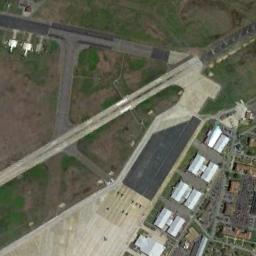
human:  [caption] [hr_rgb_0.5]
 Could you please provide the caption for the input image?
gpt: An airport with some staggered runways and white buildings on the farmland and these runways put a triangular shape .

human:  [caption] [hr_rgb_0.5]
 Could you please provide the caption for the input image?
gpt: There is an airport in the middle of the grass next to some buildings .

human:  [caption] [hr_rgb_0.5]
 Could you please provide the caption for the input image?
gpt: There are many buildings beside the airport’s triangular runway .

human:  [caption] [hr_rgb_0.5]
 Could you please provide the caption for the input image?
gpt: There are two crossing runways here .

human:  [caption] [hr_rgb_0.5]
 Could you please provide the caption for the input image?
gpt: There are straight roads in the airport .